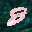
Label: 8